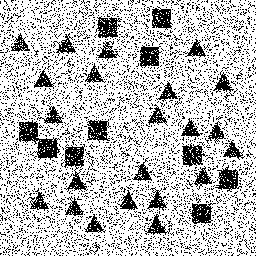
Squares: 10
Triangles: 22
Stars: 0
Total shapes: 32